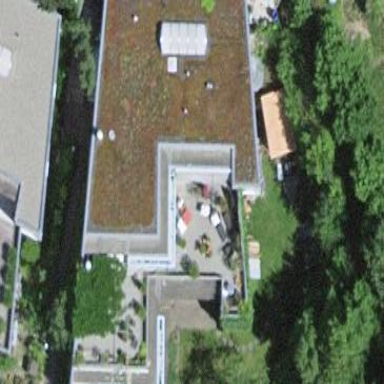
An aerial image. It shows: Terrace building.